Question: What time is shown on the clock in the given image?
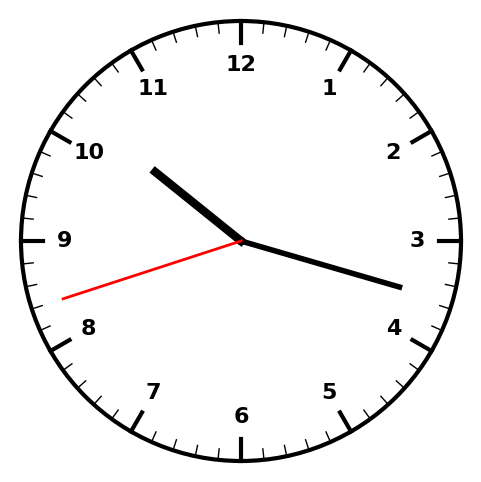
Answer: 10:17:42